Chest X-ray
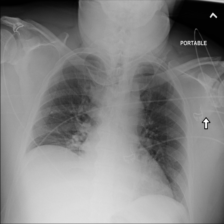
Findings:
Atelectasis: negative
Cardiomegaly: negative
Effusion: negative
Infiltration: negative
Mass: negative
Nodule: negative
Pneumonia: negative
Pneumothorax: negative
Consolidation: negative
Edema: negative
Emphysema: negative
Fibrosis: negative
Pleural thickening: negative
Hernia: negative